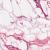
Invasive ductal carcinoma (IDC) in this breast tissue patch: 0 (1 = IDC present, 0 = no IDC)